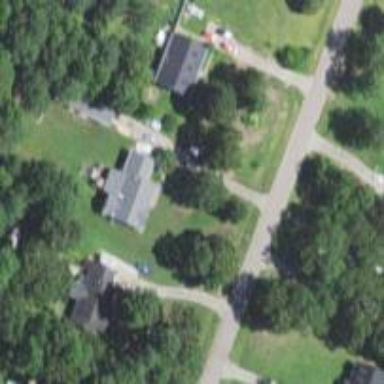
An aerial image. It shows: Driveway leading to service road.